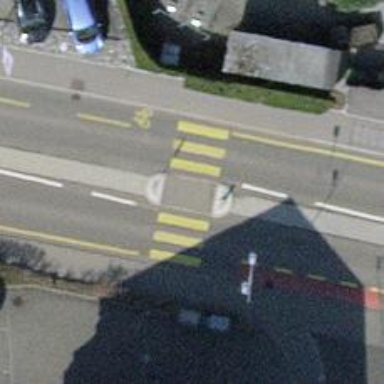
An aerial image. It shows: Uncontrolled crossing with pedestrian island.